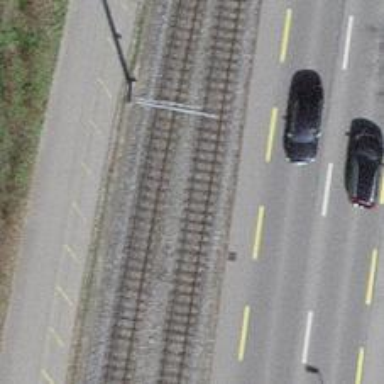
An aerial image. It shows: Narrow-gauge railway track with 1 electrified contact line.